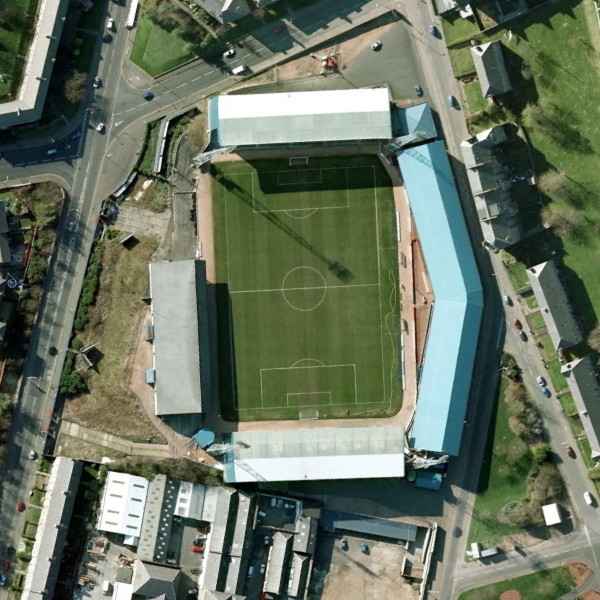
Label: Stadium